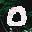
Label: 0